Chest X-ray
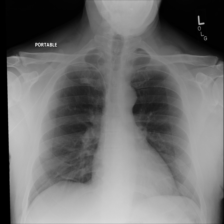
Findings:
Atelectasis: negative
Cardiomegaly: negative
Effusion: negative
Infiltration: negative
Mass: negative
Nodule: negative
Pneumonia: negative
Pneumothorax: negative
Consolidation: negative
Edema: negative
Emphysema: negative
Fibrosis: negative
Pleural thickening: negative
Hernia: negative